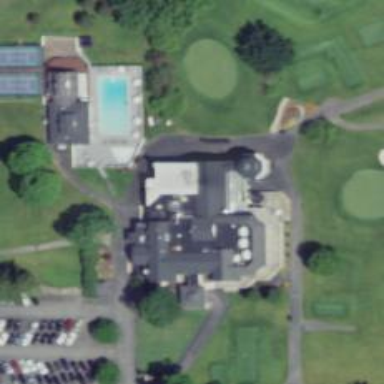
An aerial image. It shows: Path for golf carts.